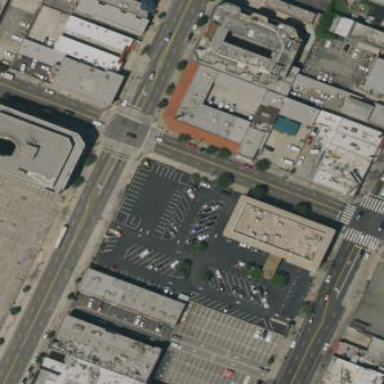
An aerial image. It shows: Parking area with surface.